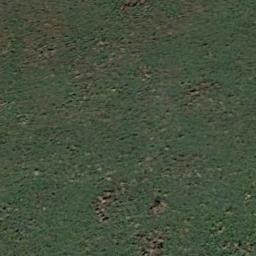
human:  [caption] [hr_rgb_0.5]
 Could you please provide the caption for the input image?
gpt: This meadow has different sparsity in different places .

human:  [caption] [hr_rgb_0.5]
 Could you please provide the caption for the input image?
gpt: The meadow is consist of green grass and dry grass .

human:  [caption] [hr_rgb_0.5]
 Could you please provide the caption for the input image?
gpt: The meadow is dense but uneven .

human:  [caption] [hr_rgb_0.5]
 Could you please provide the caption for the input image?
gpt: There is a tree in the grass .

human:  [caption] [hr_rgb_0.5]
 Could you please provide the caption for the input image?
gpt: There are some brown rocks on the green meadow .